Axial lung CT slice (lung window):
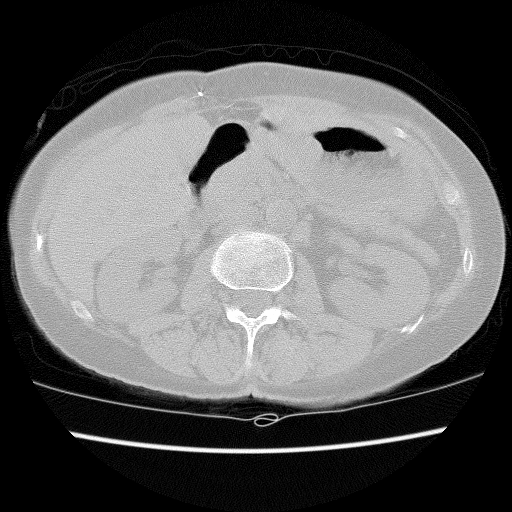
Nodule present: no